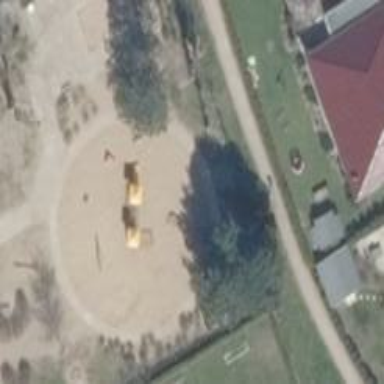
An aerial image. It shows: Playground area for leisure activities on the land.